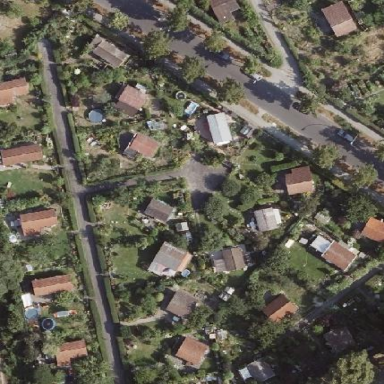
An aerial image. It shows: Allotments area.